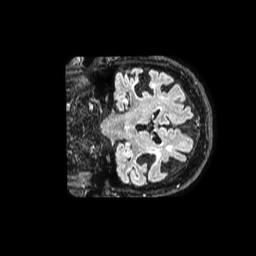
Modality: FLAIR
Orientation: coronal
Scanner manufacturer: philips
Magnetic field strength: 1.5 T
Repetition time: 4.8 s
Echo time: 0.3316 s